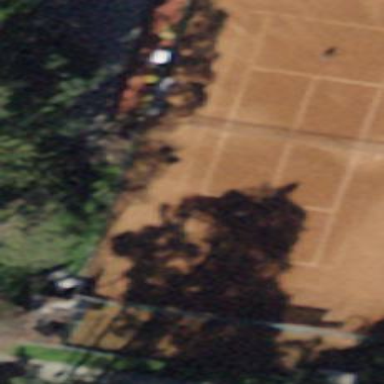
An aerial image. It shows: Tennis court on pitch designated for leisure land.